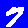
Digit: 7